Question: Say I have a XML file which is stored on a remote computer. I don't know how this file was saved. ( what encoding was used).
I want to read this file and do some operations with that XML file.
But then I thought : , OK , would I be able to read the 'encoding' part from : '<?xml version="1.0" encoding="xxxxx"?>' if I don't know to analyze the bytes on hard drive...
After a small <URL> I was told that encoding can be automatic inferred between UTF-8 and UTF-16, and those are the only ones the XML specification dictates are okay to leave out.
Which led me to ask : what about other encodings ? if that XML was saved in 'encoding-lala' , how would I able to know it ?
As Jon referenced me to the w3c article - I did find an <URL>:
> The XML encoding declaration functions as an internal label on each
entity, indicating which character encoding is in use. an XML
processor can read the internal label, however, it apparently .
It does it via :
> Because each XML entity not accompanied by external encoding
information and not in UTF-8 or UTF-16 encoding begin with an XML
encoding declaration, in which the first characters must be '<?xml',
any conforming processor can detect, after two to four octets of
input, which of the following cases apply. In reading this list, it
may help to know that in UCS-4, '<' is '#x0000003C' and '?' is '#x0000003F', and the Byte Order Mark required of UTF-16 data streams is '#xFEFF'.
So it use heuristic methods to get the encoding via trying to get the appropriate '<?xml' string.
Another helpful info which helps it was the the of the 'encoding' declaration :
'encoding'

So here is my question :
even if It saved as utf-8/16/blabla - it to recognize the encoding using (heuristics or not).
If so , why still '<?xml version="1.0" encoding="xxxxx"?>' is needed ?
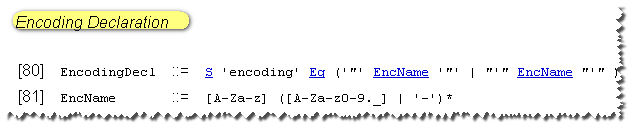
Answer: You need two encodings to read an XML file (I will not mention the BOM which is just another hint that simplify things):
1) the first encoding is used to read the XML declaration. It's more a byte-encoding oriented encoding because you only need to read US-ASCII characters. You have a bunch of bytes, and you need to read a bunch of ASCII characters.
Note it works because encoding names can only contain US-ASCII characters (<URL>. For example, at that stage, you don't really need to differentiate between UTF-8 and US-ASCII because they encode ASCII characters the same way.
So, the number of encodings to test here is limited, because you focus on byte -> ASCII (1 byte -> 1 char, 2 bytes -> 1 char, 4 bytes -> 1 char, etc.) character conversion, not the whole Unicode set. The encoding you will use here may not be used for the rest of the file.
At that point for example, you will not be able to differentiate a file using the <URL> encoding from a file using the ISO-8859-1 encoding. For this you to read the encoding name.
2) the second encoding is used to read the rest of the file.